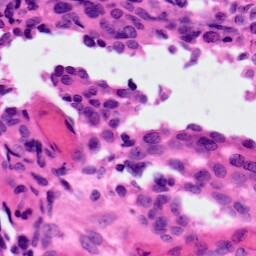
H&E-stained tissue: Ovarian